Question: I'm always confusing about this stuff.
I have this query :
'''
string[] names = { "Tom", "Dick", "Harry", "Mary", "Jay" };
IEnumerable<string> query = names.Where(n => n.Contains("a"))
.OrderBy(n => n.Length)
.Select(n => n.ToUpper());
'''
I've read in a <URL> that:
> The compiler processes a query expression by translating it into
fluent syntax
But in Reflector I see the opposite:

This is not fluent syntax.
So what does the compiler sees?
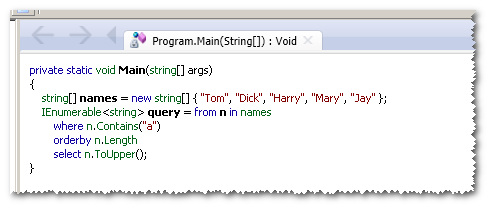
Answer: A "compiler" is by definition a device which translates a text written in one language into another language.
The C# compiler logically translates C# programs that contain query expressions into C#-without-query-expressions, and then translates programs into IL. (Note that it need not do that middle stage of translation; it must as though it does so, but if the compiler writers are clever enough to skip that intermediate step and still get the right output then we certainly can do so.)
Reflector is also a compiler. It translates IL into C#. How it does so is it's business.
You can't make any conclusions about what the C# compiler does based on the output of Reflector; they are completely different programs written by different people to solve different problems.